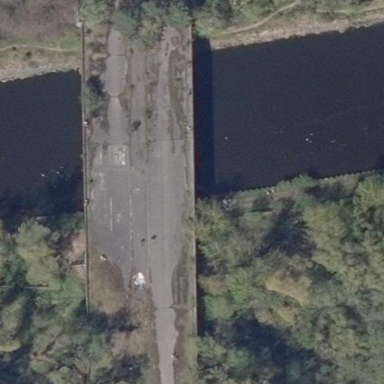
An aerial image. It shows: Beam bridge made by humans.